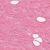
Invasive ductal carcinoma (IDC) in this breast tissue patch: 0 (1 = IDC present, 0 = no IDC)